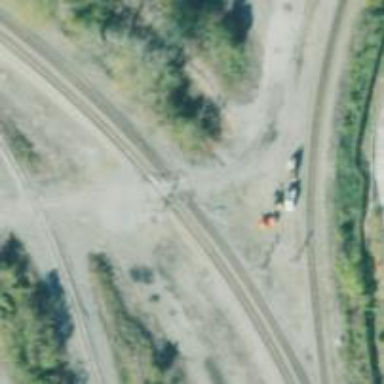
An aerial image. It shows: Railway level crossing.